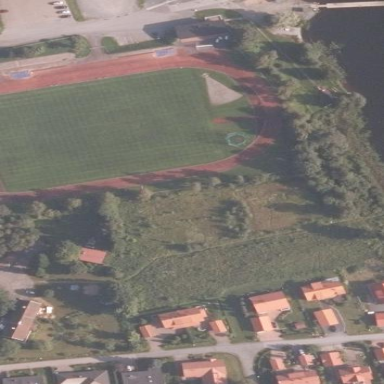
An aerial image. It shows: Athletics pitch for leisure land sports.